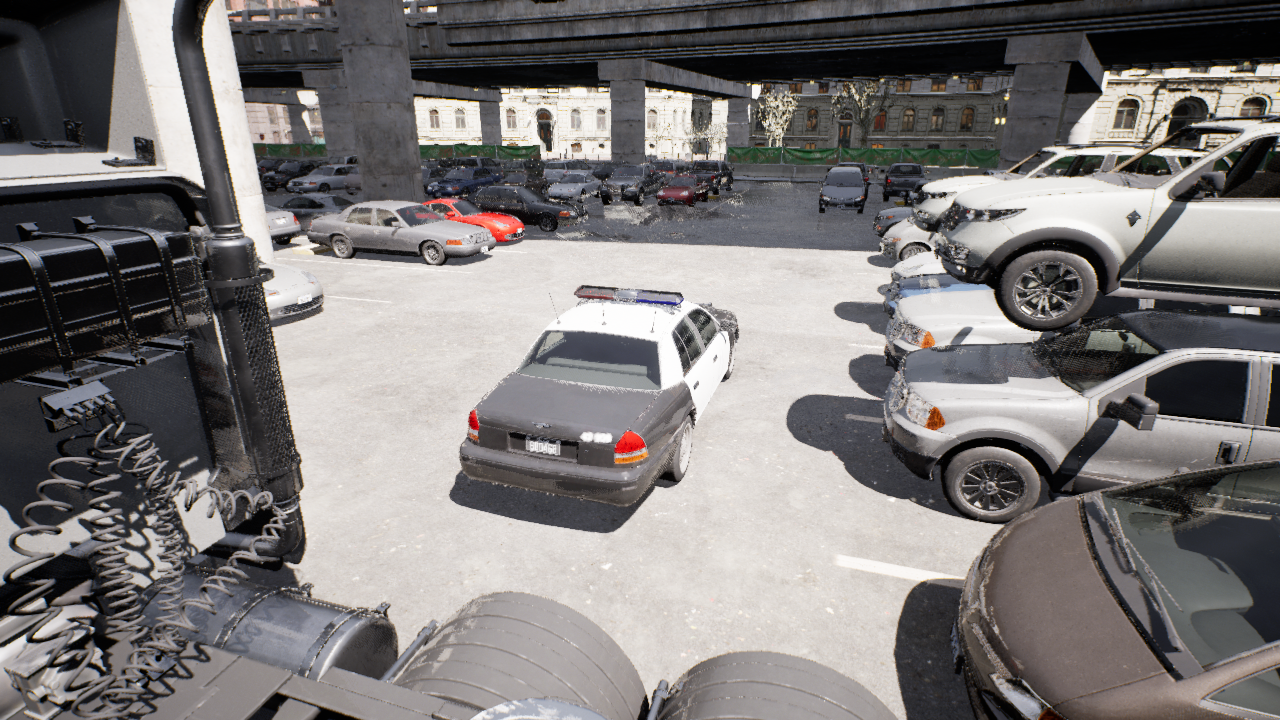
Venue: arterial
Lighting: clear day
Vehicle rig: sedan